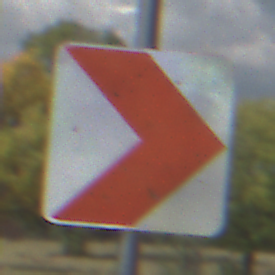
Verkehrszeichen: RichtungstafelnInKurvenKleinLinks
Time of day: Midday
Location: Outdoor (Nature)
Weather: PartlyCloudy
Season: Autumn
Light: Natural